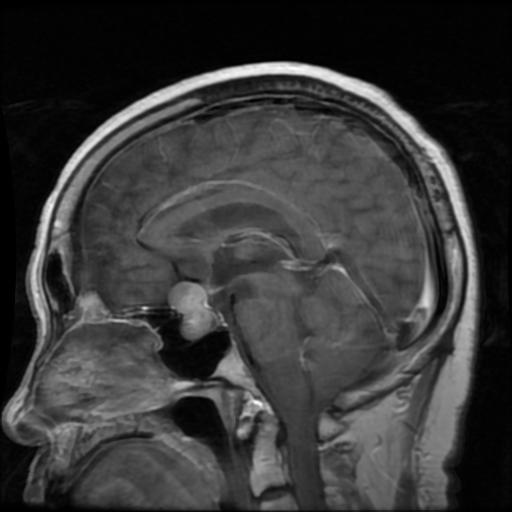
Label: pituitary